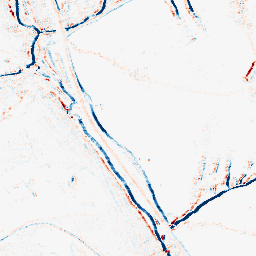
Category: morphological
Decomposition family: morphological_rect
Decomposition parameters: operation: average
width: 5
height: 3
Upsampling method: regularized
Upsampling parameters: scale: 4
lambda_reg: 0.001
Upsampling scale: 4